Interaction volume radius: 5 \u00c5
Interaction volume height: 20 \u00c5
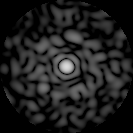
Disorder parameter: 0.8393